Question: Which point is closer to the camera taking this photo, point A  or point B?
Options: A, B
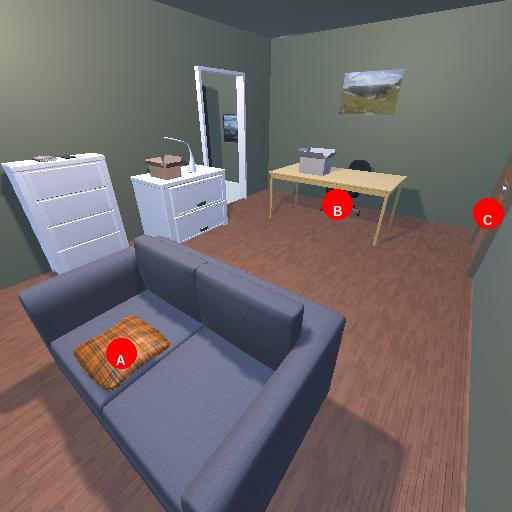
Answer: A